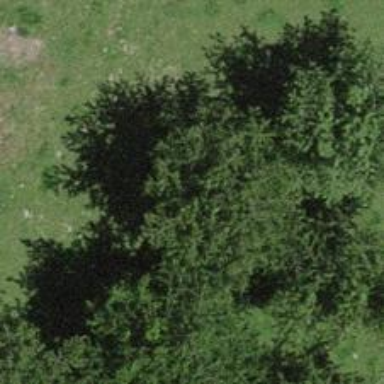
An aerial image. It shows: Agricultural area with deciduous broadleaved trees.